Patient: sex M, age 76
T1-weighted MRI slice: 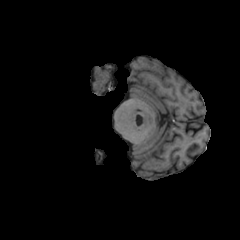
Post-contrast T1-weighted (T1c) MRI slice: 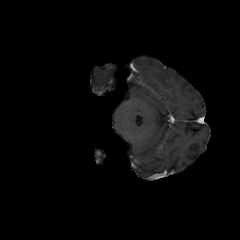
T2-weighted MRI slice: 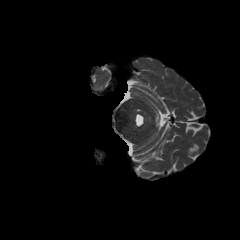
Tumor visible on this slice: no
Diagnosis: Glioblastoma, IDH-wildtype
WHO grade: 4